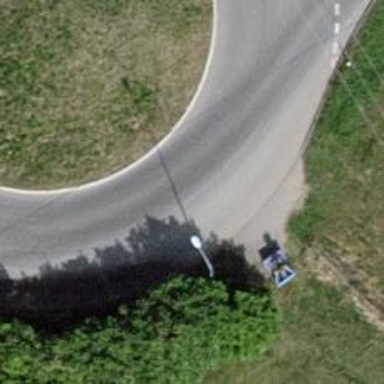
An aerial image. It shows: Secondary road with asphalt surface leading to roundabout.